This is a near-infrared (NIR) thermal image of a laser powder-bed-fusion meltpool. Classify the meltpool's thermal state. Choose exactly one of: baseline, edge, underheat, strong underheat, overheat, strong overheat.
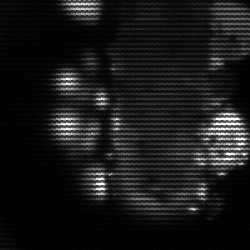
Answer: strong underheat